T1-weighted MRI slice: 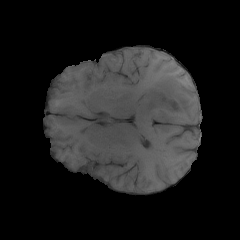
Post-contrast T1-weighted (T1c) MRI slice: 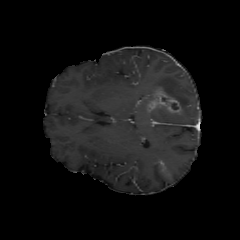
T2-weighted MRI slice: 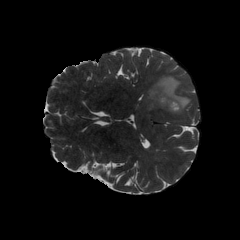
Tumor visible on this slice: yes